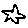
Label: star